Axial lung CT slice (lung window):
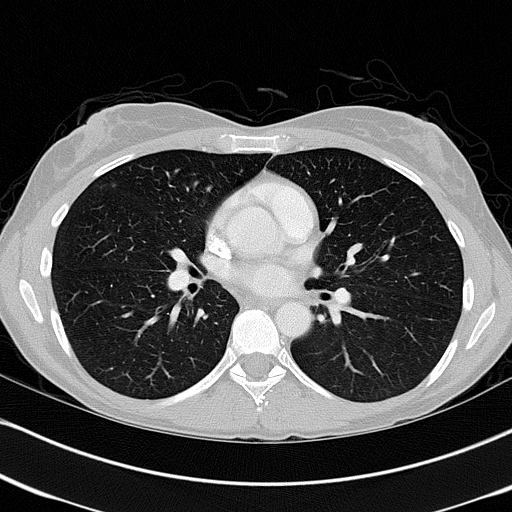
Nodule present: yes
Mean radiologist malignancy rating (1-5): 2.5